高一 · 组合几何学
中国有悠久的金石文化, 印信是金石文化的代表之一. 印信的形状多为长方体、正方体或圆柱体, 但南北朝时期的官员独孤信的印信形状是“半正多面体”（图 1）.半正多面体是由两种或两种以上的正多边形围成的多面体.半正多面体体现了数学的对称美. 图 2 是一个棱数为 48 的半正多面体,它的所有顶点都在同一个正方体的表面上, 且此正方体的棱长为 1 . 则该半正多面体共有个面, 其棱长为

图 1

图 2
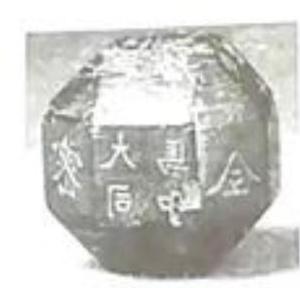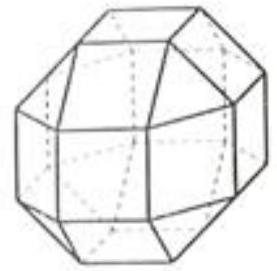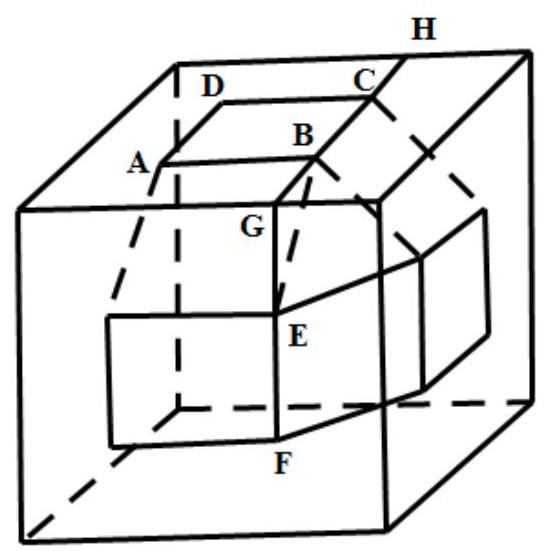
答案: 26 个面. 棱长为 $\sqrt{2}-1$.
解析: 【分析】

第一问可按题目数出来, 第二问需在正方体中简单还原出物体位置, 利用对称性, 平面几何解决.

【详解】

由图可知第一层与第三层各有 9 个面, 计 18 个面, 第二层共有 8 个面, 所以该半正多面体共有

$18+8=26$ 个面.

如图, 设该半正多面体的棱长为 $x$, 则 $A B=B E=x$, 延长 $B C$ 与 $F E$ 交于点 $G$, 延长 $B C$ 咬正方体棱于 $H$, 由半正多面体对称性可知, $\triangle B G E$ 为等腰直角三角形,

$\therefore B G=G E=C H=\frac{\sqrt{2}}{2} x, \quad \therefore \quad G H=2 \times \frac{\sqrt{2}}{2} x+x=(\sqrt{2}+1) x=1$,

$\therefore x=\frac{1}{\sqrt{2}+1}=\sqrt{2}-1$, 即该半正多面体棱长为 $\sqrt{2}-1$.

【点睛】

本题立意新颖, 空间想象能力要求高, 物体位置还原是关键, 遇到新题别慌乱, 题目其实很简单,稳中求胜是关键. 立体几何平面化, 无论多难都不怕, 强大空间想象能力, 快速还原图形.